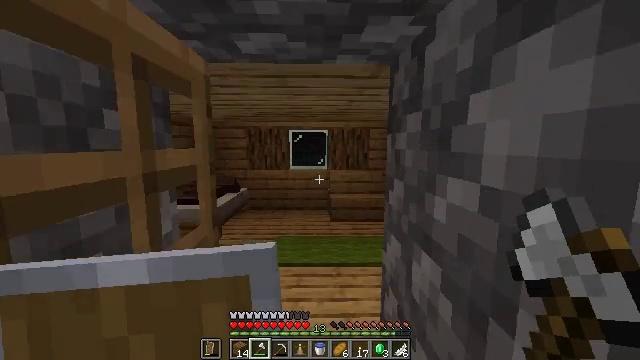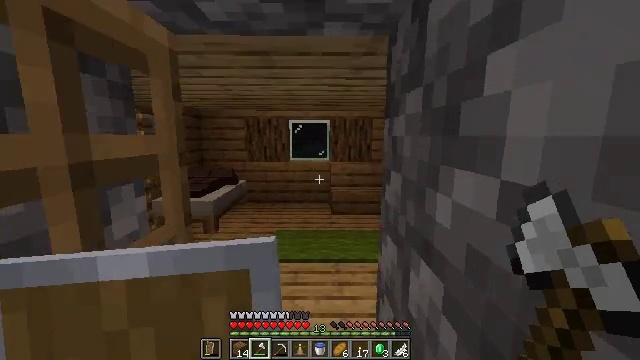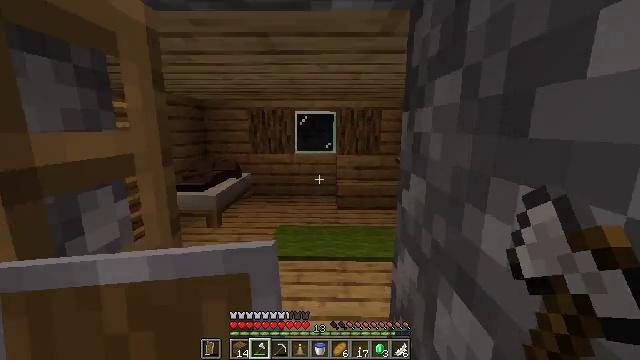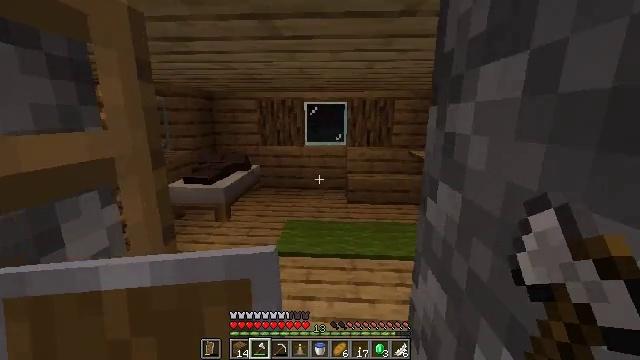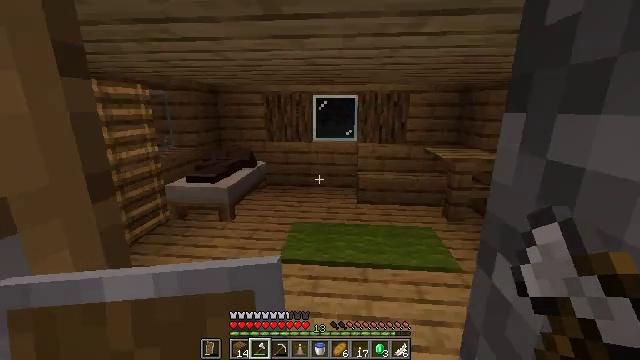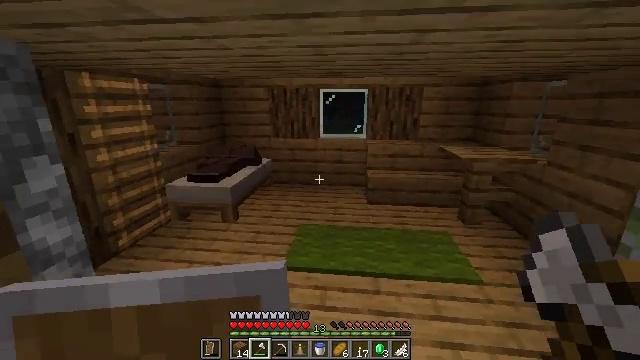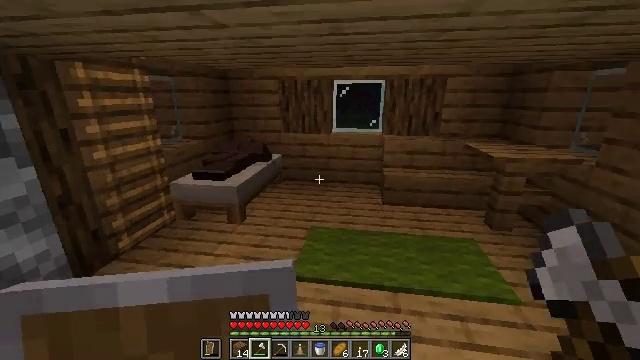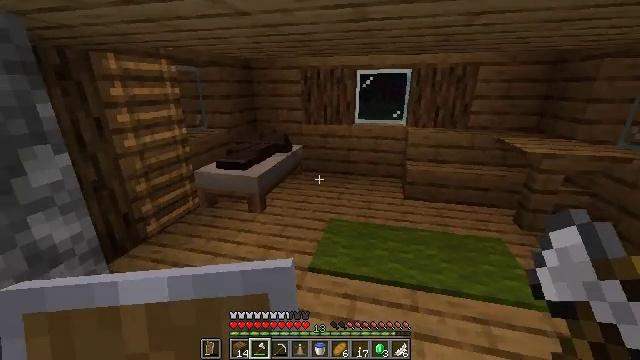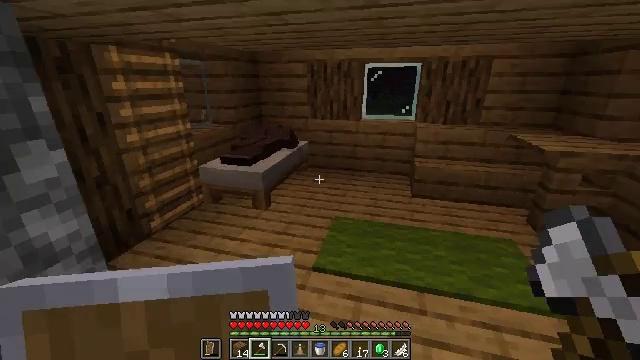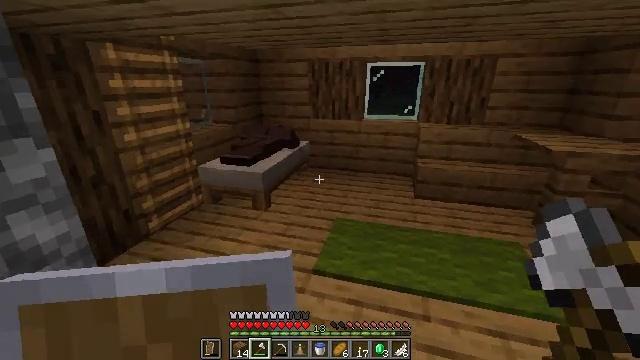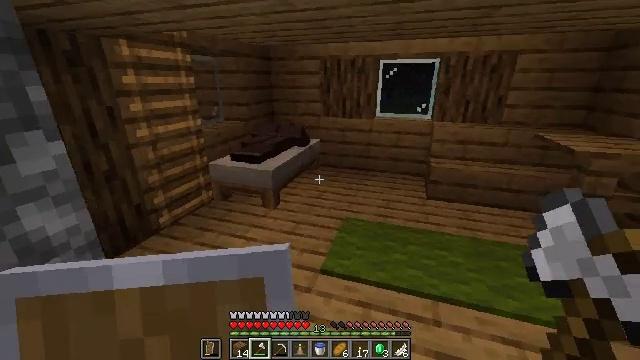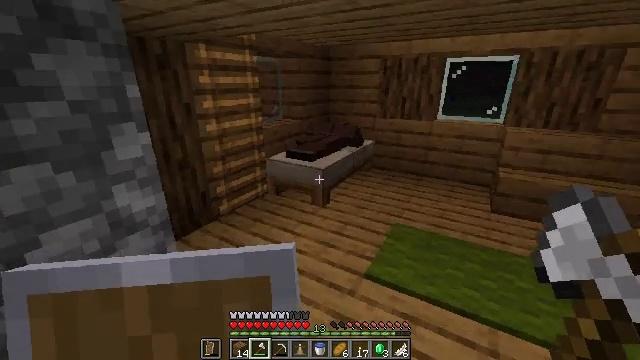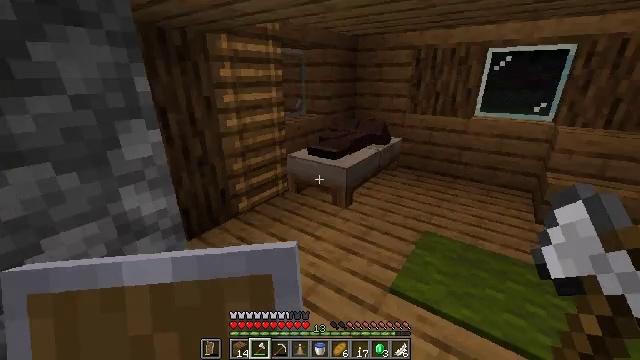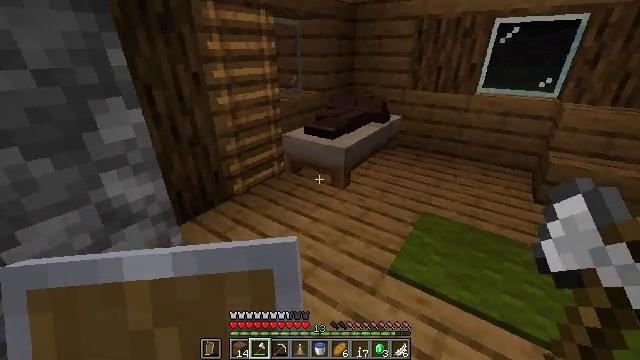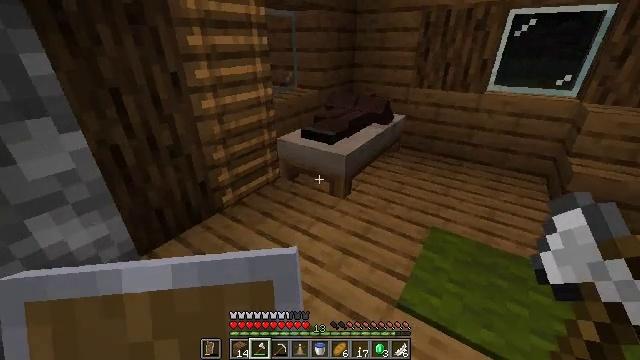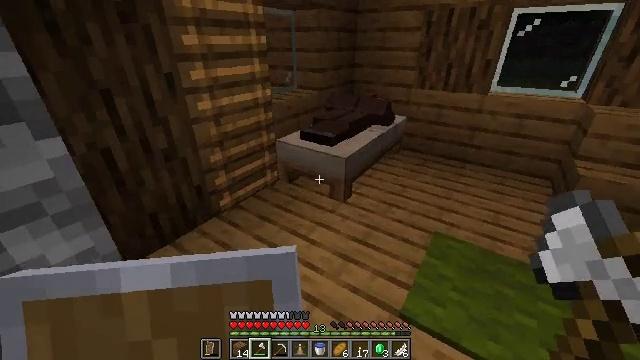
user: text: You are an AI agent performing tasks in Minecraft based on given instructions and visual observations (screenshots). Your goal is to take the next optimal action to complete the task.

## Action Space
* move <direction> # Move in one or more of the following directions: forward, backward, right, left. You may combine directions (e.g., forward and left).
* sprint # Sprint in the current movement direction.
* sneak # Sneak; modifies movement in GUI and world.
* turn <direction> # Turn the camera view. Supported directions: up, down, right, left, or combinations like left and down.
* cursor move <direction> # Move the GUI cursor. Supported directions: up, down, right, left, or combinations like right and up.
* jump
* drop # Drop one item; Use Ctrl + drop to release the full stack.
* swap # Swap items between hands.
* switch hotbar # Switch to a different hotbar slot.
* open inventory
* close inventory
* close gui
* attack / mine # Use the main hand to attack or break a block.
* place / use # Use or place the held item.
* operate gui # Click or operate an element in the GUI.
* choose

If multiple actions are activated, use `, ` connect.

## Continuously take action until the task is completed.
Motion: motion action
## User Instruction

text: Pick up the white bed by breaking it.
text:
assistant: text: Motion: move forward and move right, turn down
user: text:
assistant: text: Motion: move forward, turn left and down
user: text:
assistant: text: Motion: move forward, turn left and down
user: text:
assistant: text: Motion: move forward, turn left and down
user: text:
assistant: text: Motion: move forward, turn left and down
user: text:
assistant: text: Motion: move forward, turn left and down
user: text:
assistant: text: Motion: turn left and down
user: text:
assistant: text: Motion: turn left and down
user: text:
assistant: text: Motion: no_op
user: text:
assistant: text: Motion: turn left
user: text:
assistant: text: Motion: move forward, turn left
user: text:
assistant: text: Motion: move forward, turn left and down
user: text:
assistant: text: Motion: move forward, turn down
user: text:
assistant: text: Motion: move forward, turn down
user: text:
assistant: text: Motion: attack / mine
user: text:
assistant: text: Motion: attack / mine
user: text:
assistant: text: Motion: no_op
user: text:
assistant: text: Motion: attack / mine
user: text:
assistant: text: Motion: turn right, attack / mine
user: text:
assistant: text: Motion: turn right, attack / mine
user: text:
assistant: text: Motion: attack / mine
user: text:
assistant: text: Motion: attack / mine
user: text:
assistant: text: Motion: attack / mine
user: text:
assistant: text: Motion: attack / mine
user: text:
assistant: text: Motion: move forward, attack / mine
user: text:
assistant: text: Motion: move forward, attack / mine
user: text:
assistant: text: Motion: move forward, attack / mine
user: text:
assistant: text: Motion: attack / mine